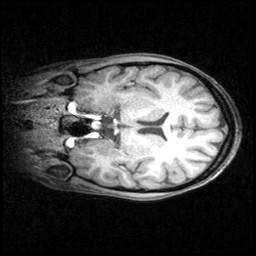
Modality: T1w
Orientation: coronal
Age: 20
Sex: male
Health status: healthy